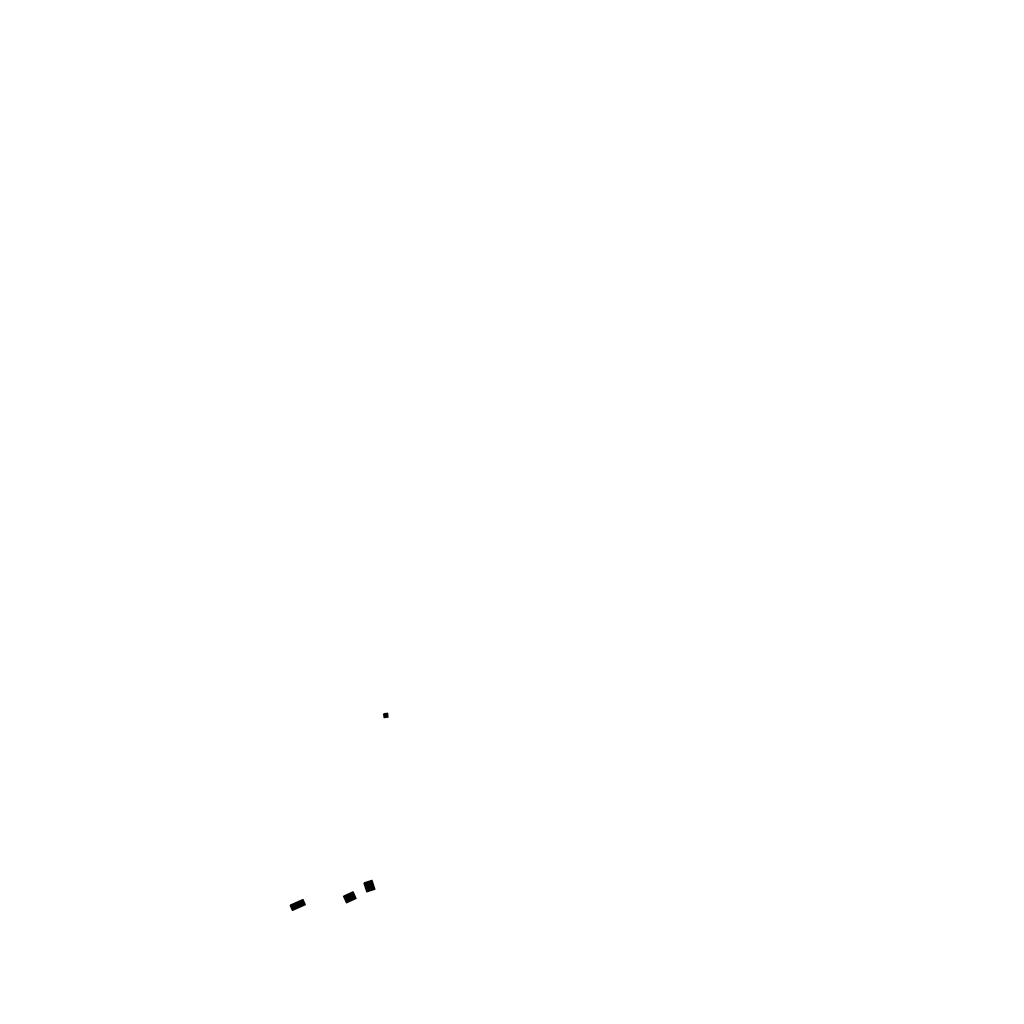
Tags: overhead vector_map, agriculture, recreation, individual_rise, density_1, Building, 1.0 km²